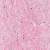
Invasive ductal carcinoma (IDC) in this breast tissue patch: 0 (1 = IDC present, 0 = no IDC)